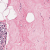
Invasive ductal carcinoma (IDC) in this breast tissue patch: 0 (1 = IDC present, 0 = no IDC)